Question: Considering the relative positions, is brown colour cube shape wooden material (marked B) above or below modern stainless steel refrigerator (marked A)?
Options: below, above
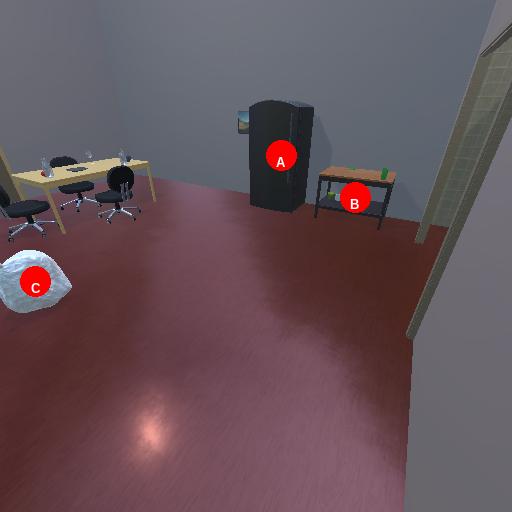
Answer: below